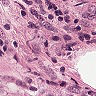
Metastatic tissue present: yes